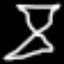
Label: hourglass